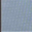
Piece: xx